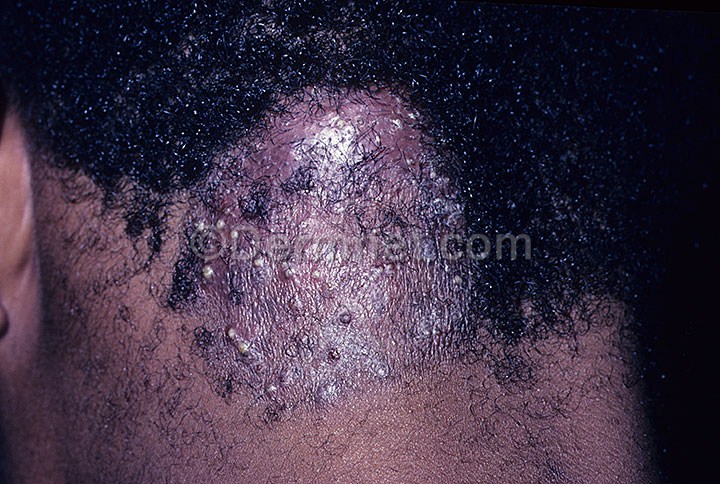
Disease: Tinea Ringworm Candidiasis and other Fungal Infections